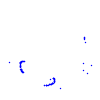
Particle: proton